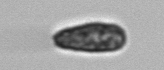
Label: Pseudochattonella_farcimen